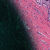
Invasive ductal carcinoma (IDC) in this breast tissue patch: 0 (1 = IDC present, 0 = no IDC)